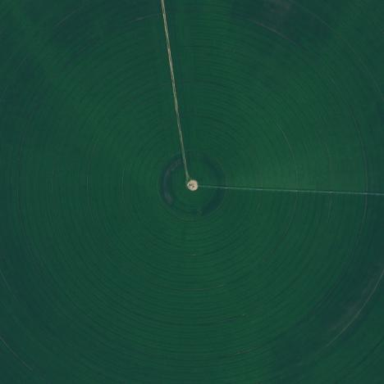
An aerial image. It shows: Farmland with pivot irrigation system.